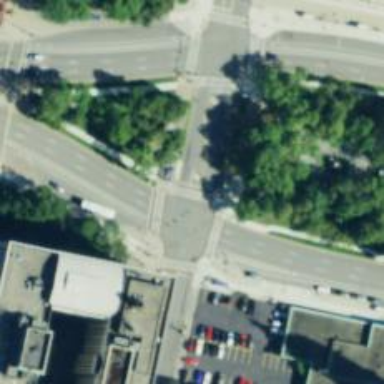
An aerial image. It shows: Footway with asphalt surface and zebra crossing.